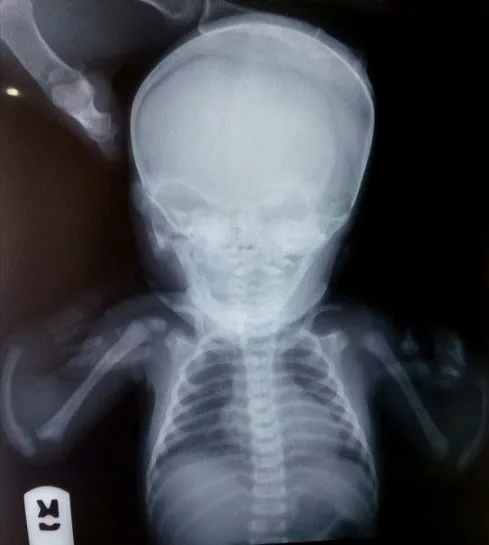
Radiograph of both upperlimbs showing absence of radius bilaterally and ulnar deviation of the hand.
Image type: radiology (x_ray)